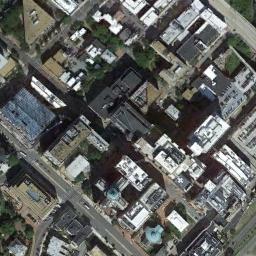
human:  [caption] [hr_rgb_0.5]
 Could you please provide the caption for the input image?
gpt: The commercial area is consist of many tall buildings .

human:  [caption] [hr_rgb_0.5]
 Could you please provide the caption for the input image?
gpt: A commercial area has lots of buildings arranged neatly and some roads go through the commercial area .

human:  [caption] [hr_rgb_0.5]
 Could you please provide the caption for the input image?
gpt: There are several white buildings .

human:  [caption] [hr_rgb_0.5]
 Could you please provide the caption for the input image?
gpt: There are many dense tall buildings and several roads and many trees in a business district .

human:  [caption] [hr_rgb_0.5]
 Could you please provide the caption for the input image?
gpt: There are some buildings with white roofs on a commercial area .